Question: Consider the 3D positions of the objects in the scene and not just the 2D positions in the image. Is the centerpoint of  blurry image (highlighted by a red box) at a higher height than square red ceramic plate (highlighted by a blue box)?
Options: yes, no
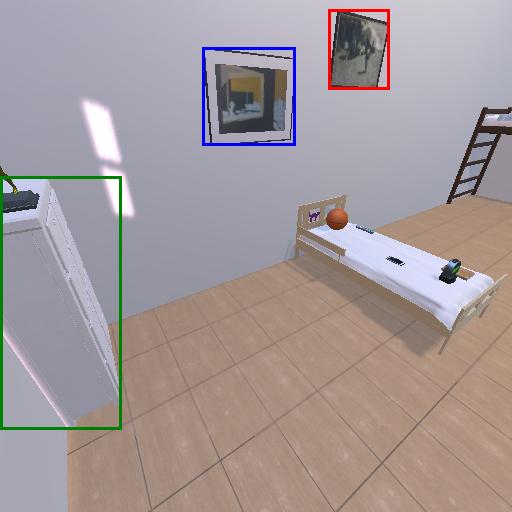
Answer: yes